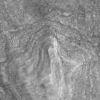
Label: not_dusty